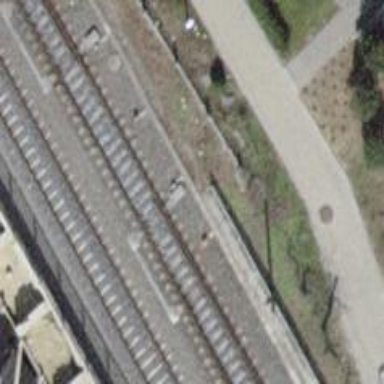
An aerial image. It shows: Single-track electrified railway siding with contact line for service.